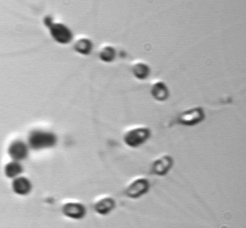
Label: Chaetoceros_socialis